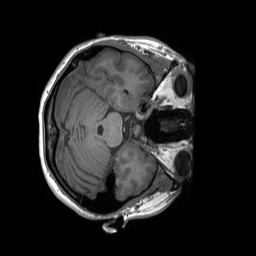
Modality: T1w
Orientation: axial
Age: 22
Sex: female
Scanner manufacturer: siemens
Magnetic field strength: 3 T
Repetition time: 1.8 s
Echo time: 0.00232 s